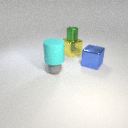
large yellow metal cube to the left of large blue metal cube